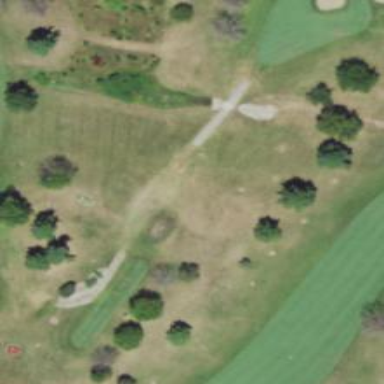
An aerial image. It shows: View of golf hole.